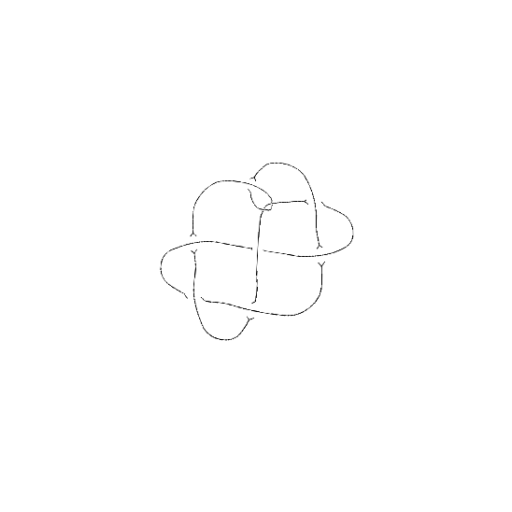
Crossing number: 9